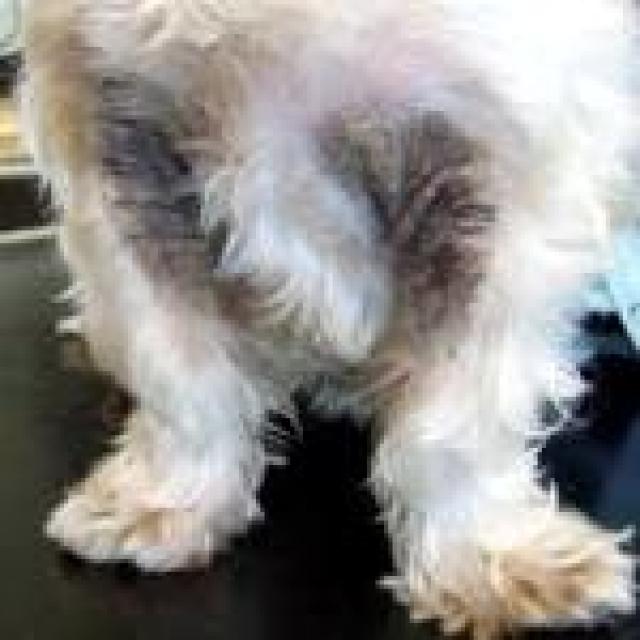
Canine fungal skin infection — characterized by alopecia, scaling, crusting, and circular lesions. Common agents include Malassezia and Candida species.